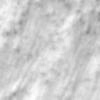
Label: no_change